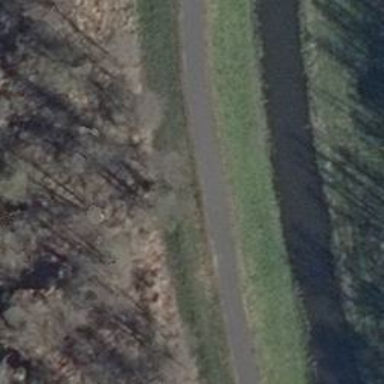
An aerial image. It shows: Asphalt path.